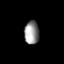
Tissue: prostate
Cell type: T cells
Senescence score: 0.2939
Nuclear area (px): 334
Mean DAPI intensity: 147.243